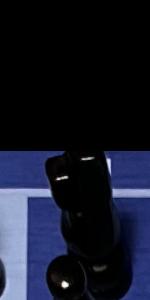
Label: Knight_Black